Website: lowes
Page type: store-pickup
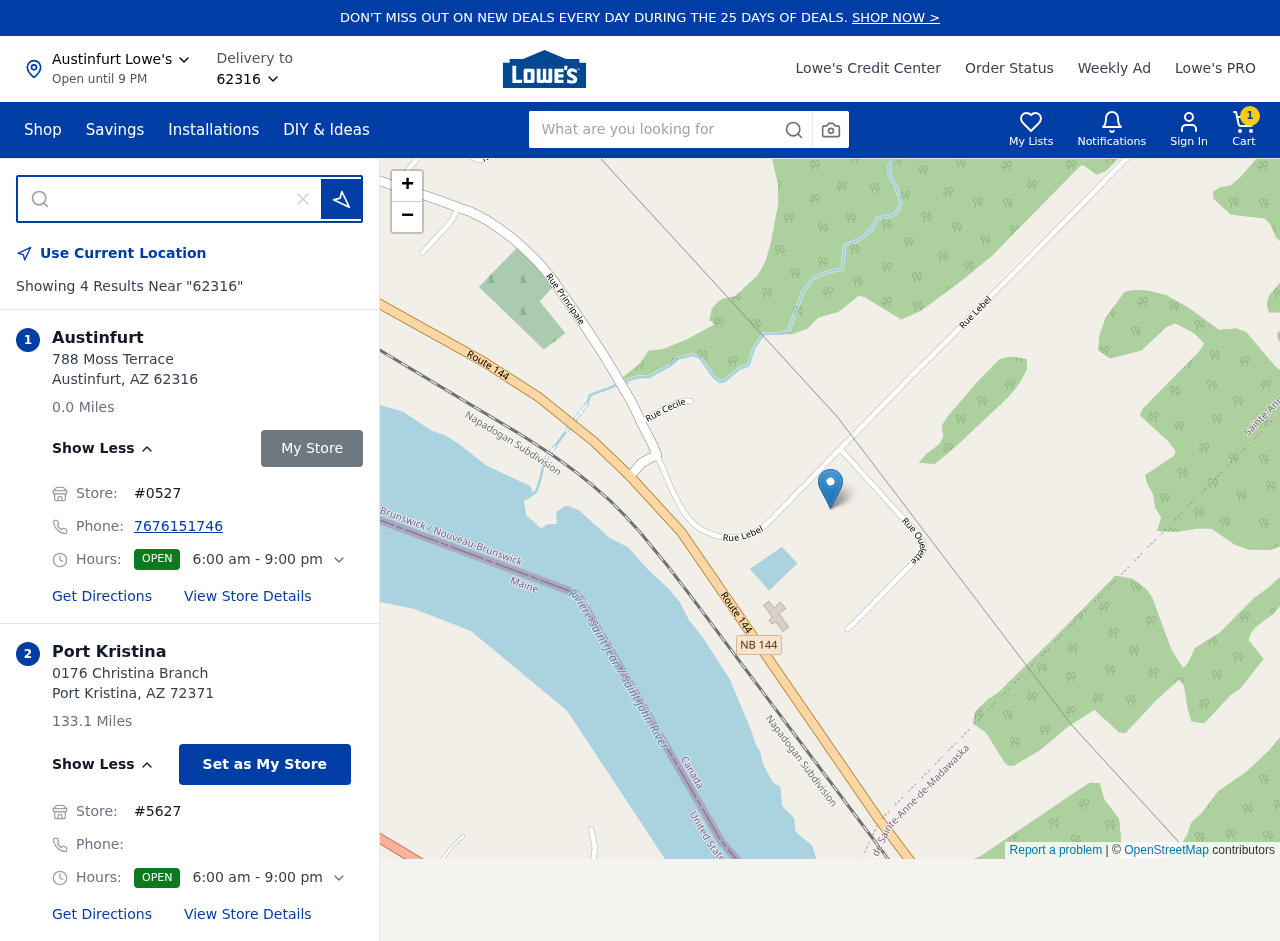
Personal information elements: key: PII_CITY
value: Austinfurt
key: PII_CITY2
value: Port Kristina
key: PII_LOCATION1_STREET
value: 788 Moss Terrace
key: PII_LOCATION2_POSTCODE
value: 72371
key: PII_LOCATION2_STREET
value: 0176 Christina Branch
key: PII_PHONE
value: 7676151746
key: PII_POSTCODE
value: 62316
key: PII_STATE_ABBR
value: AZ
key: PII_POSTCODE3
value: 62316
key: PII_POSTCODE_FULL
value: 62316
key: PII_POSTCODE_NUMERIC
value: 62316
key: PII_STATE_ABBR2
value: AZ
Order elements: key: ORDER_NUM_ITEMS
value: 1
Search elements: key: HEADER_SEARCH
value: What are you looking for
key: SEARCH_STORE_LOCATION
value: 62316